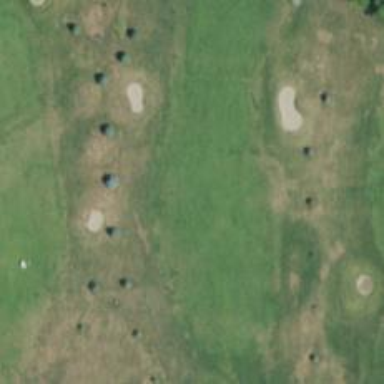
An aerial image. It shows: View of golf hole.